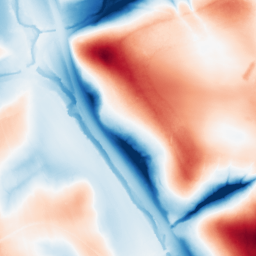
Category: trend_removal
Decomposition family: local_polynomial
Decomposition parameters: window_size: 101
degree: 1
Upsampling method: sinc_blackman
Upsampling parameters: scale: 2
kernel_size: 8
Upsampling scale: 2